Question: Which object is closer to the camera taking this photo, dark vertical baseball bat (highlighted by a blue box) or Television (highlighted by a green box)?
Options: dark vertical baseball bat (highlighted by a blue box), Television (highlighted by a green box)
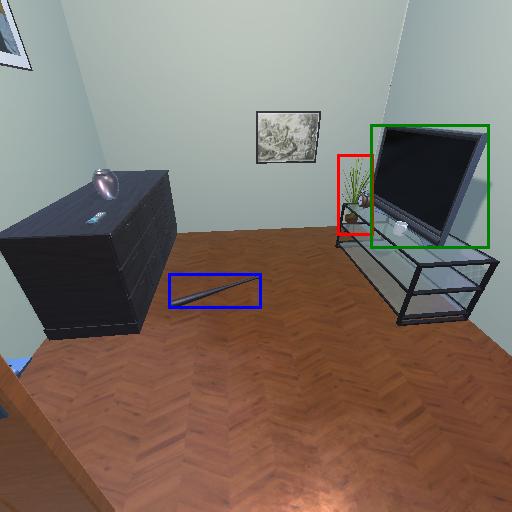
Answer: dark vertical baseball bat (highlighted by a blue box)